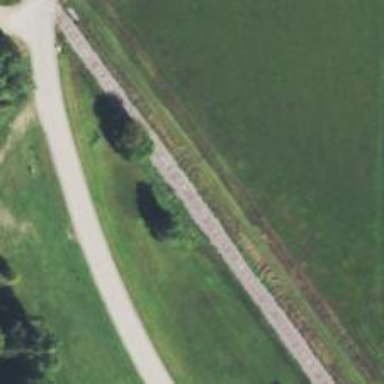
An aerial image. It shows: Abandoned railway.